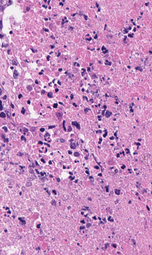
Tumor epithelial tissue: yes
Tumor-associated stroma tissue: no
Normal tissue: no